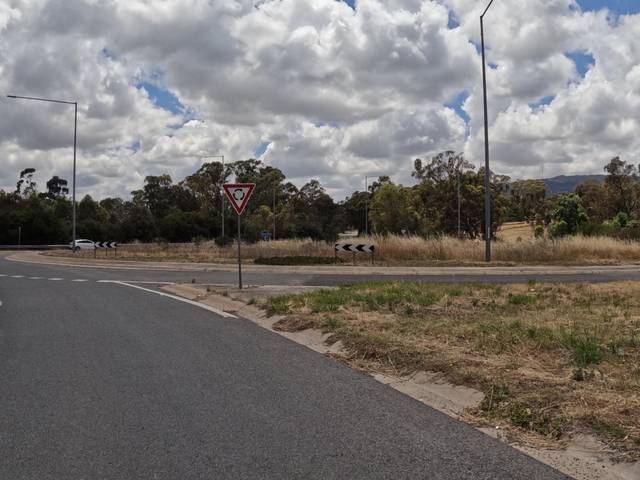
Region: Australia
Coordinates: -37.003, 144.25